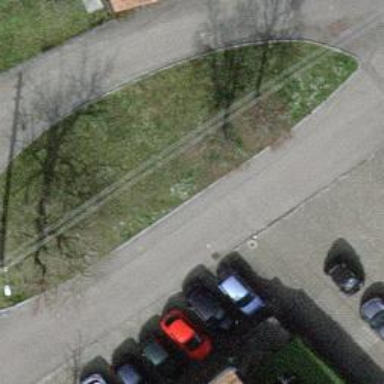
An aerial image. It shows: Asphalt road in living street.